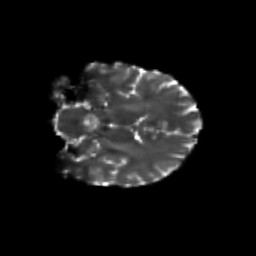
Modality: T2w
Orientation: coronal
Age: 26
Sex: female
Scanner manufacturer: siemens
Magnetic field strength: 3 T
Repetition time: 3.5 s
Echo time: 0.125 s